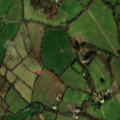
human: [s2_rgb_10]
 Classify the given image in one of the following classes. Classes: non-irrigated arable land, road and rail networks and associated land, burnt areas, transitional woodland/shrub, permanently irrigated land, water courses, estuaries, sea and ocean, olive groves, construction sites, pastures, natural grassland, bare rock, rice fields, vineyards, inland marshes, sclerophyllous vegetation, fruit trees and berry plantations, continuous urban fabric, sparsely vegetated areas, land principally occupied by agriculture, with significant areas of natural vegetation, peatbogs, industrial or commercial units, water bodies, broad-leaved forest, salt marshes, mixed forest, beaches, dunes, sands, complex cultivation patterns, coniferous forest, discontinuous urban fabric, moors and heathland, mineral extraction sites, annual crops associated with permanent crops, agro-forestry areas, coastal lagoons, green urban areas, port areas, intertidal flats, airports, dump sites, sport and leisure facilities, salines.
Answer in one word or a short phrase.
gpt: pastures, coniferous forest